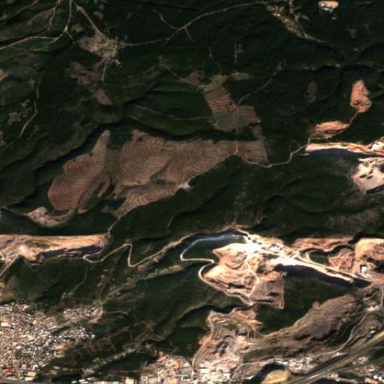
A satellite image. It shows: Quarry that extracts concrete resources.